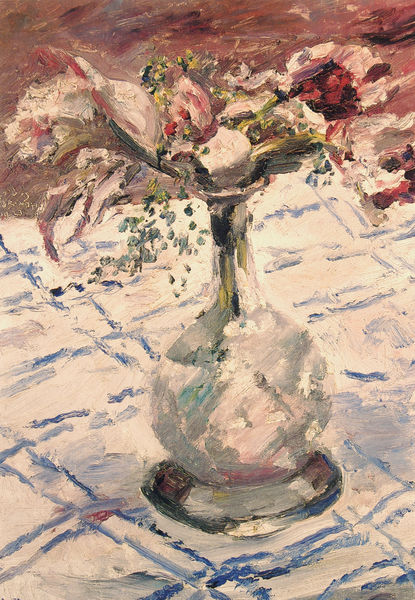
Titel: Orchideen
Künstler: Lovis Corinth
Standort: Bielefeld
Institution: Kunsthalle
Schlagwörter: blau, blätter, gemälde, schatten, wasser, weiß, grün, impressionismus, blume, blumen, braun, glas, grau, hell, hintergrund, kariert, licht, pastell, tisch, blüte, blüten, rose, rosen, rot, tuch, expressionismus, karo, malerei, muster, tischdecke, tischtuch, spiegelung, zweige, sonne, decke, blatt, pflanze, pflanzen, rosa, schön, rund, stilleben, stillleben, vase, blumenvase, picknick, moment, tulpen, impressionistisch, monet, gestreift, manet, strauss, ölfarbe, blumenstrauss, stiel, karos, gefäß, untergrund, glasvase, kugel, kristall, durchsichtig, leicht, bauchig, orchidee, blmen, blauweiss, karrees, orchideen, stofff, schleierkraut, galsvase, günzeug, tichdecke